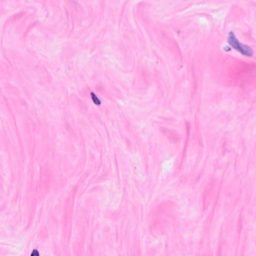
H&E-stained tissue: Breast